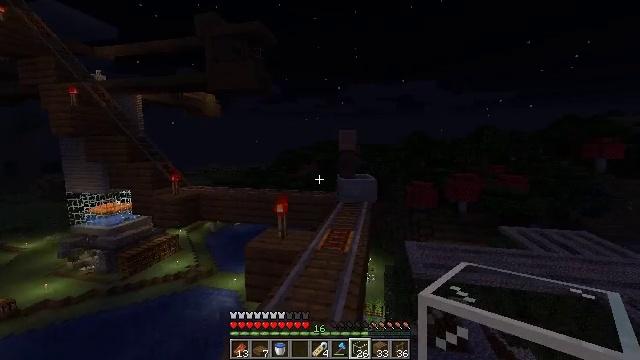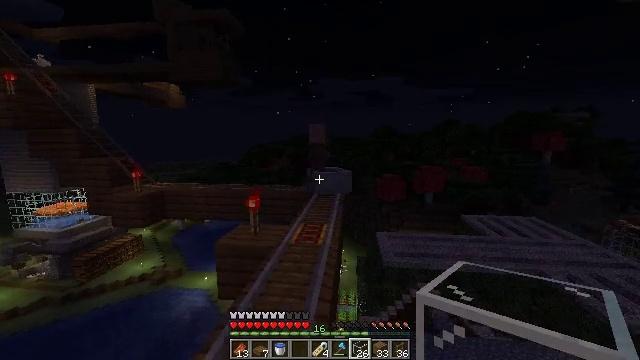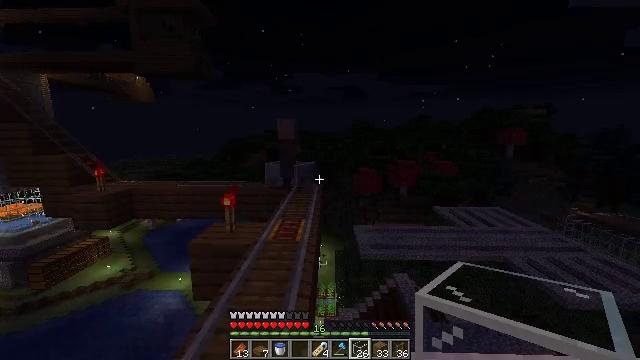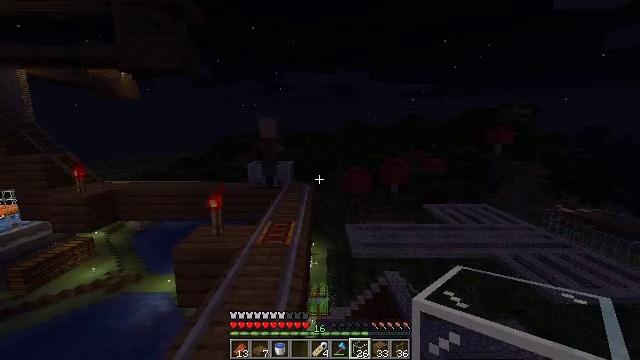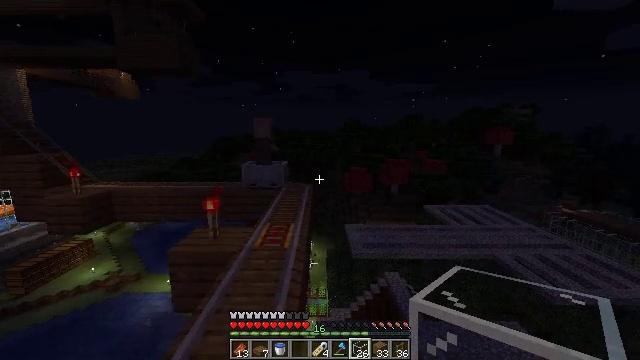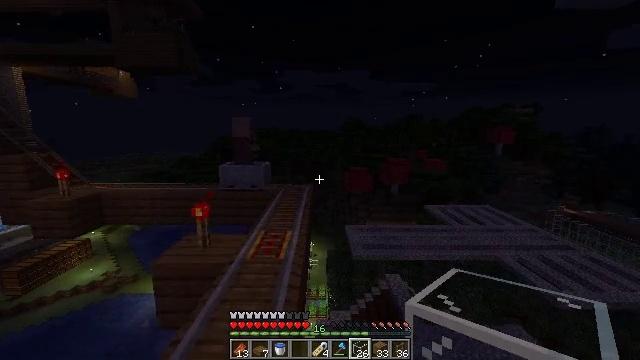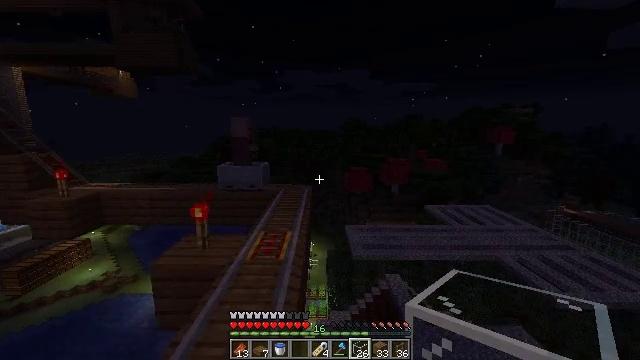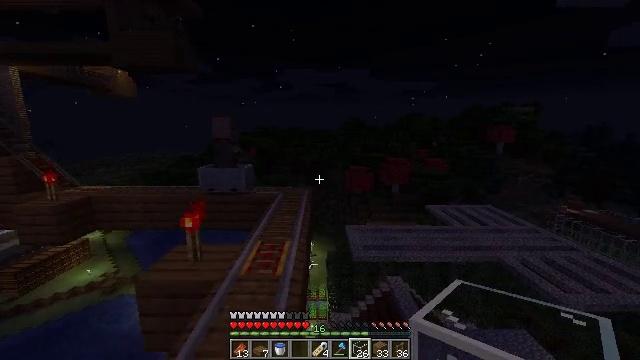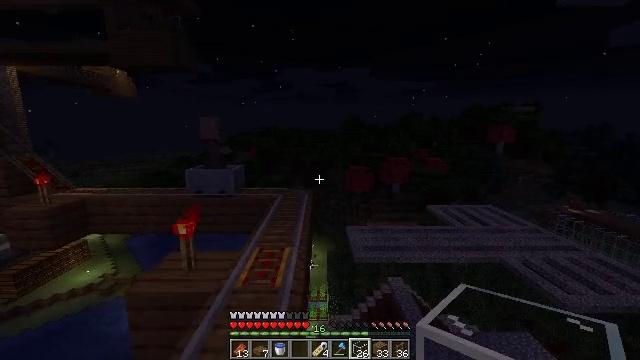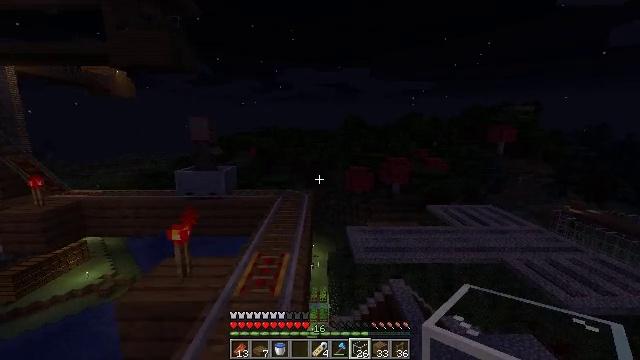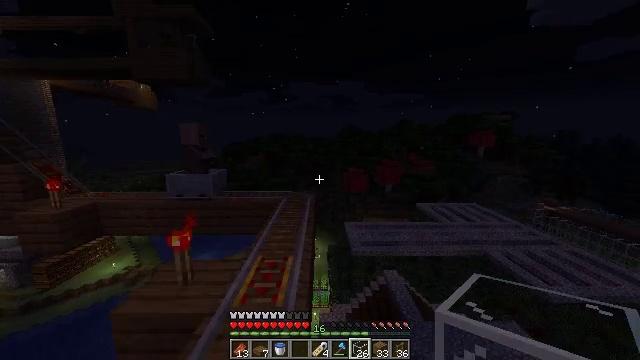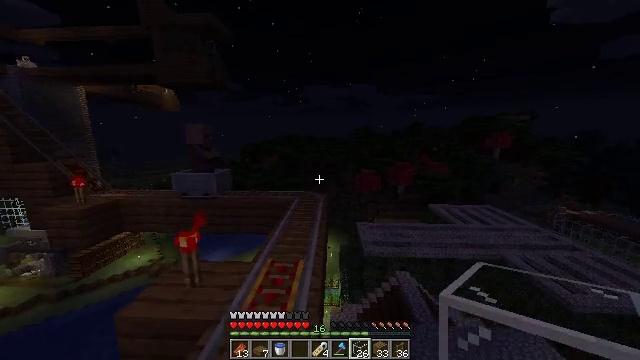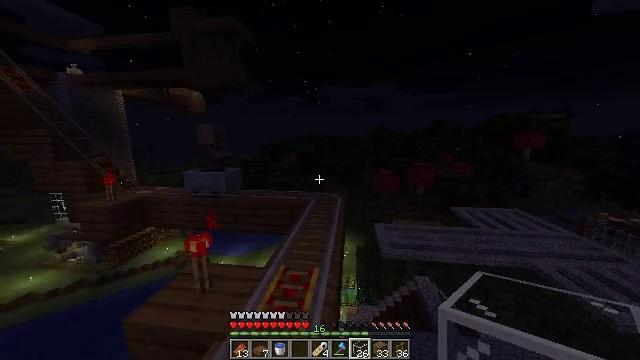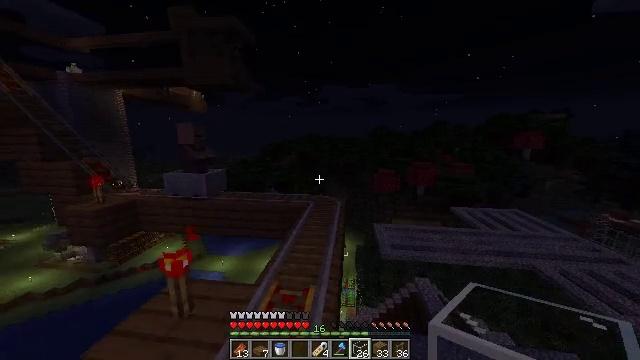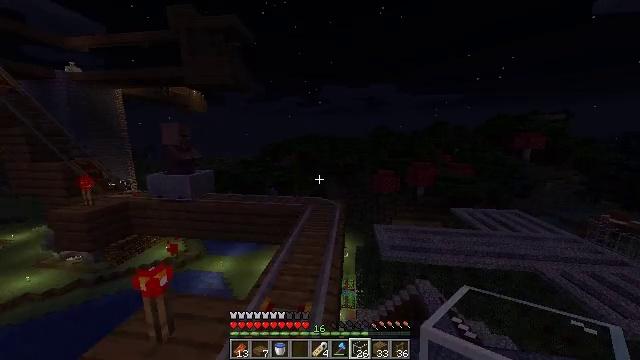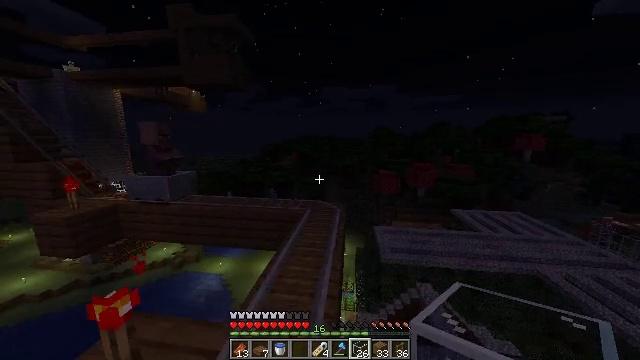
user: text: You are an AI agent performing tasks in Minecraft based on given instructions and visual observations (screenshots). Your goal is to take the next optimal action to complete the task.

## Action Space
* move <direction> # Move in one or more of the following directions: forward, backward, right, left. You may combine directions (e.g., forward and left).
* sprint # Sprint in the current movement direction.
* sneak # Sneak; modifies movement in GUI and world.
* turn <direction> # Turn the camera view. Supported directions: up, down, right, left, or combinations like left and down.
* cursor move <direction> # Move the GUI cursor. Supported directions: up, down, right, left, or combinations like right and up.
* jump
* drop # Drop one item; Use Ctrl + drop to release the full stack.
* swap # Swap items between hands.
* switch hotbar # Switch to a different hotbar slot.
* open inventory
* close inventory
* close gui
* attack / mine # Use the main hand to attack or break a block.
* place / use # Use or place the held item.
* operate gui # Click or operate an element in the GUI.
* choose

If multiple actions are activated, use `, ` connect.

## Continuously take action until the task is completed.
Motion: motion action
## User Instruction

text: Attack the glass to break it.
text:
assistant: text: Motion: turn right and down
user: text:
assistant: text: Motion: move forward, turn right and down
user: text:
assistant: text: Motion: move forward, turn right
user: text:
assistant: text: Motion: move forward
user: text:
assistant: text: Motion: move forward
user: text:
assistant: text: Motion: move forward
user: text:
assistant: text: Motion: move forward
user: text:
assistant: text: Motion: move forward, sprint
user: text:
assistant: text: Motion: move forward, sprint
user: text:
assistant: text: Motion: move forward, sprint
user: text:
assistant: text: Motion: move forward, sprint, turn left
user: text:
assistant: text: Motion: move forward, turn left
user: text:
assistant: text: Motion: move forward
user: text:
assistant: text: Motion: move forward
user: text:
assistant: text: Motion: move forward, sprint
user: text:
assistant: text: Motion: move forward, sprint
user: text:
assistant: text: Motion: move forward, sprint
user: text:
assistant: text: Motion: move forward, sprint
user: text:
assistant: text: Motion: move forward
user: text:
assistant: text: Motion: move forward
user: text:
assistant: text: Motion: move forward
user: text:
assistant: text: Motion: move forward
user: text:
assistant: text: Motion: move forward
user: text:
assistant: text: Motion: move forward
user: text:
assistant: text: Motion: move forward, turn left
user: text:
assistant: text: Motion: move forward, turn left
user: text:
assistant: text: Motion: move forward, turn left
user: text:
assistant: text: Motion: move forward and move right, turn left
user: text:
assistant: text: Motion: move forward and move right, turn left
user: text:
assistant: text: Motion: move forward and move right, turn left